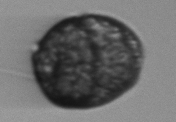
Label: Margalefidinium